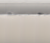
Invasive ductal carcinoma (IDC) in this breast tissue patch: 0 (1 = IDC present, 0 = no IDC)